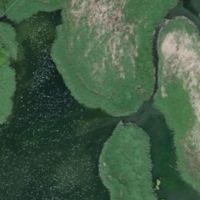
EUNIS habitat code: 23
Species observed at this site:
Tachybaptus ruficollis
Oedemera podagrariae
Fulica atra
Anas platyrhynchos
Aythya fuligula
Sylvia atricapilla
Ptyonoprogne rupestris
Turdus merula
Cygnus olor
Lymnocryptes minimus
Egretta garzetta
Erithacus rubecula
Hirundo rustica
Tringa glareola
Garrulus glandarius
Motacilla alba
Tringa nebularia